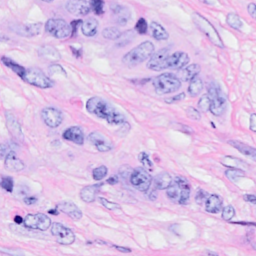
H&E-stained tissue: Breast